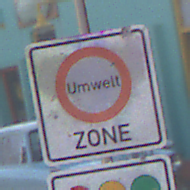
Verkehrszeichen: BeginnUmweltzone
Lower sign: FreistellungVomVerkehrsverbot1
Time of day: MorningAfternoon
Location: Outdoor (Special)
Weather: PartlyCloudy
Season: NotSpecified
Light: Natural